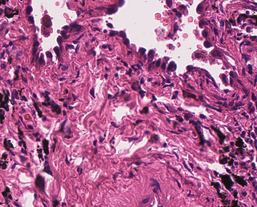
Tumor epithelial tissue: no
Tumor-associated stroma tissue: yes
Normal tissue: no